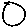
Label: circle